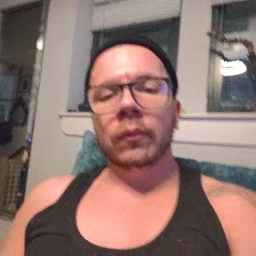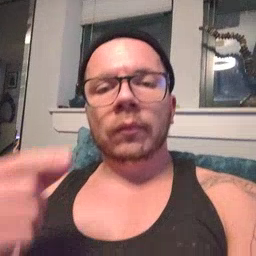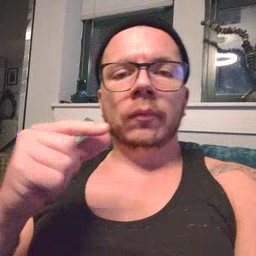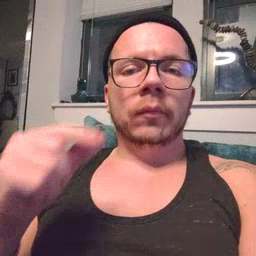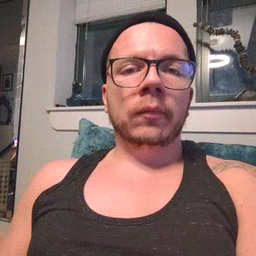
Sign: green